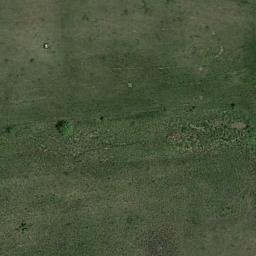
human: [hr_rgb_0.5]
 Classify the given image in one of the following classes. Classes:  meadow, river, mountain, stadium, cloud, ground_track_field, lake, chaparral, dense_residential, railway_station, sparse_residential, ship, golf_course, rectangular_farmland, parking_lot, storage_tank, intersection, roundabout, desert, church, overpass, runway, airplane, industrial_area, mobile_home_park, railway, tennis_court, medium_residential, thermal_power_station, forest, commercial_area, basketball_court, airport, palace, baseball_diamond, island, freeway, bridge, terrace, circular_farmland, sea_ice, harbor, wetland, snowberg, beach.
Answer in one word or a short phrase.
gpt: meadow